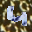
Label: 4